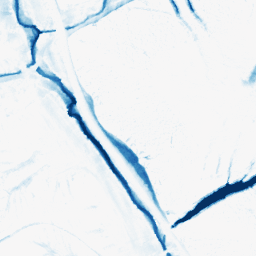
Category: morphological
Decomposition family: morphological
Decomposition parameters: operation: closing
size: 10
Upsampling method: bspline
Upsampling parameters: scale: 4
Upsampling scale: 4